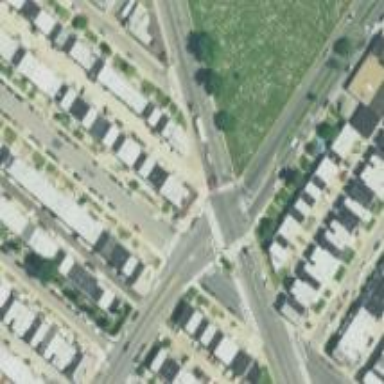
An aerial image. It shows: Marked road crossing.